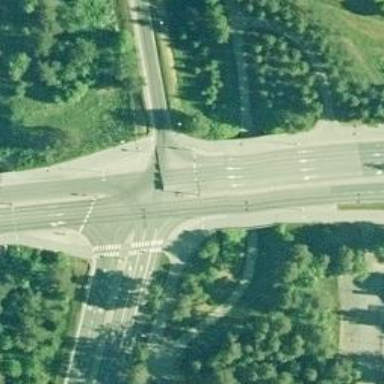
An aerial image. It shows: Secondary road with asphalt surface.